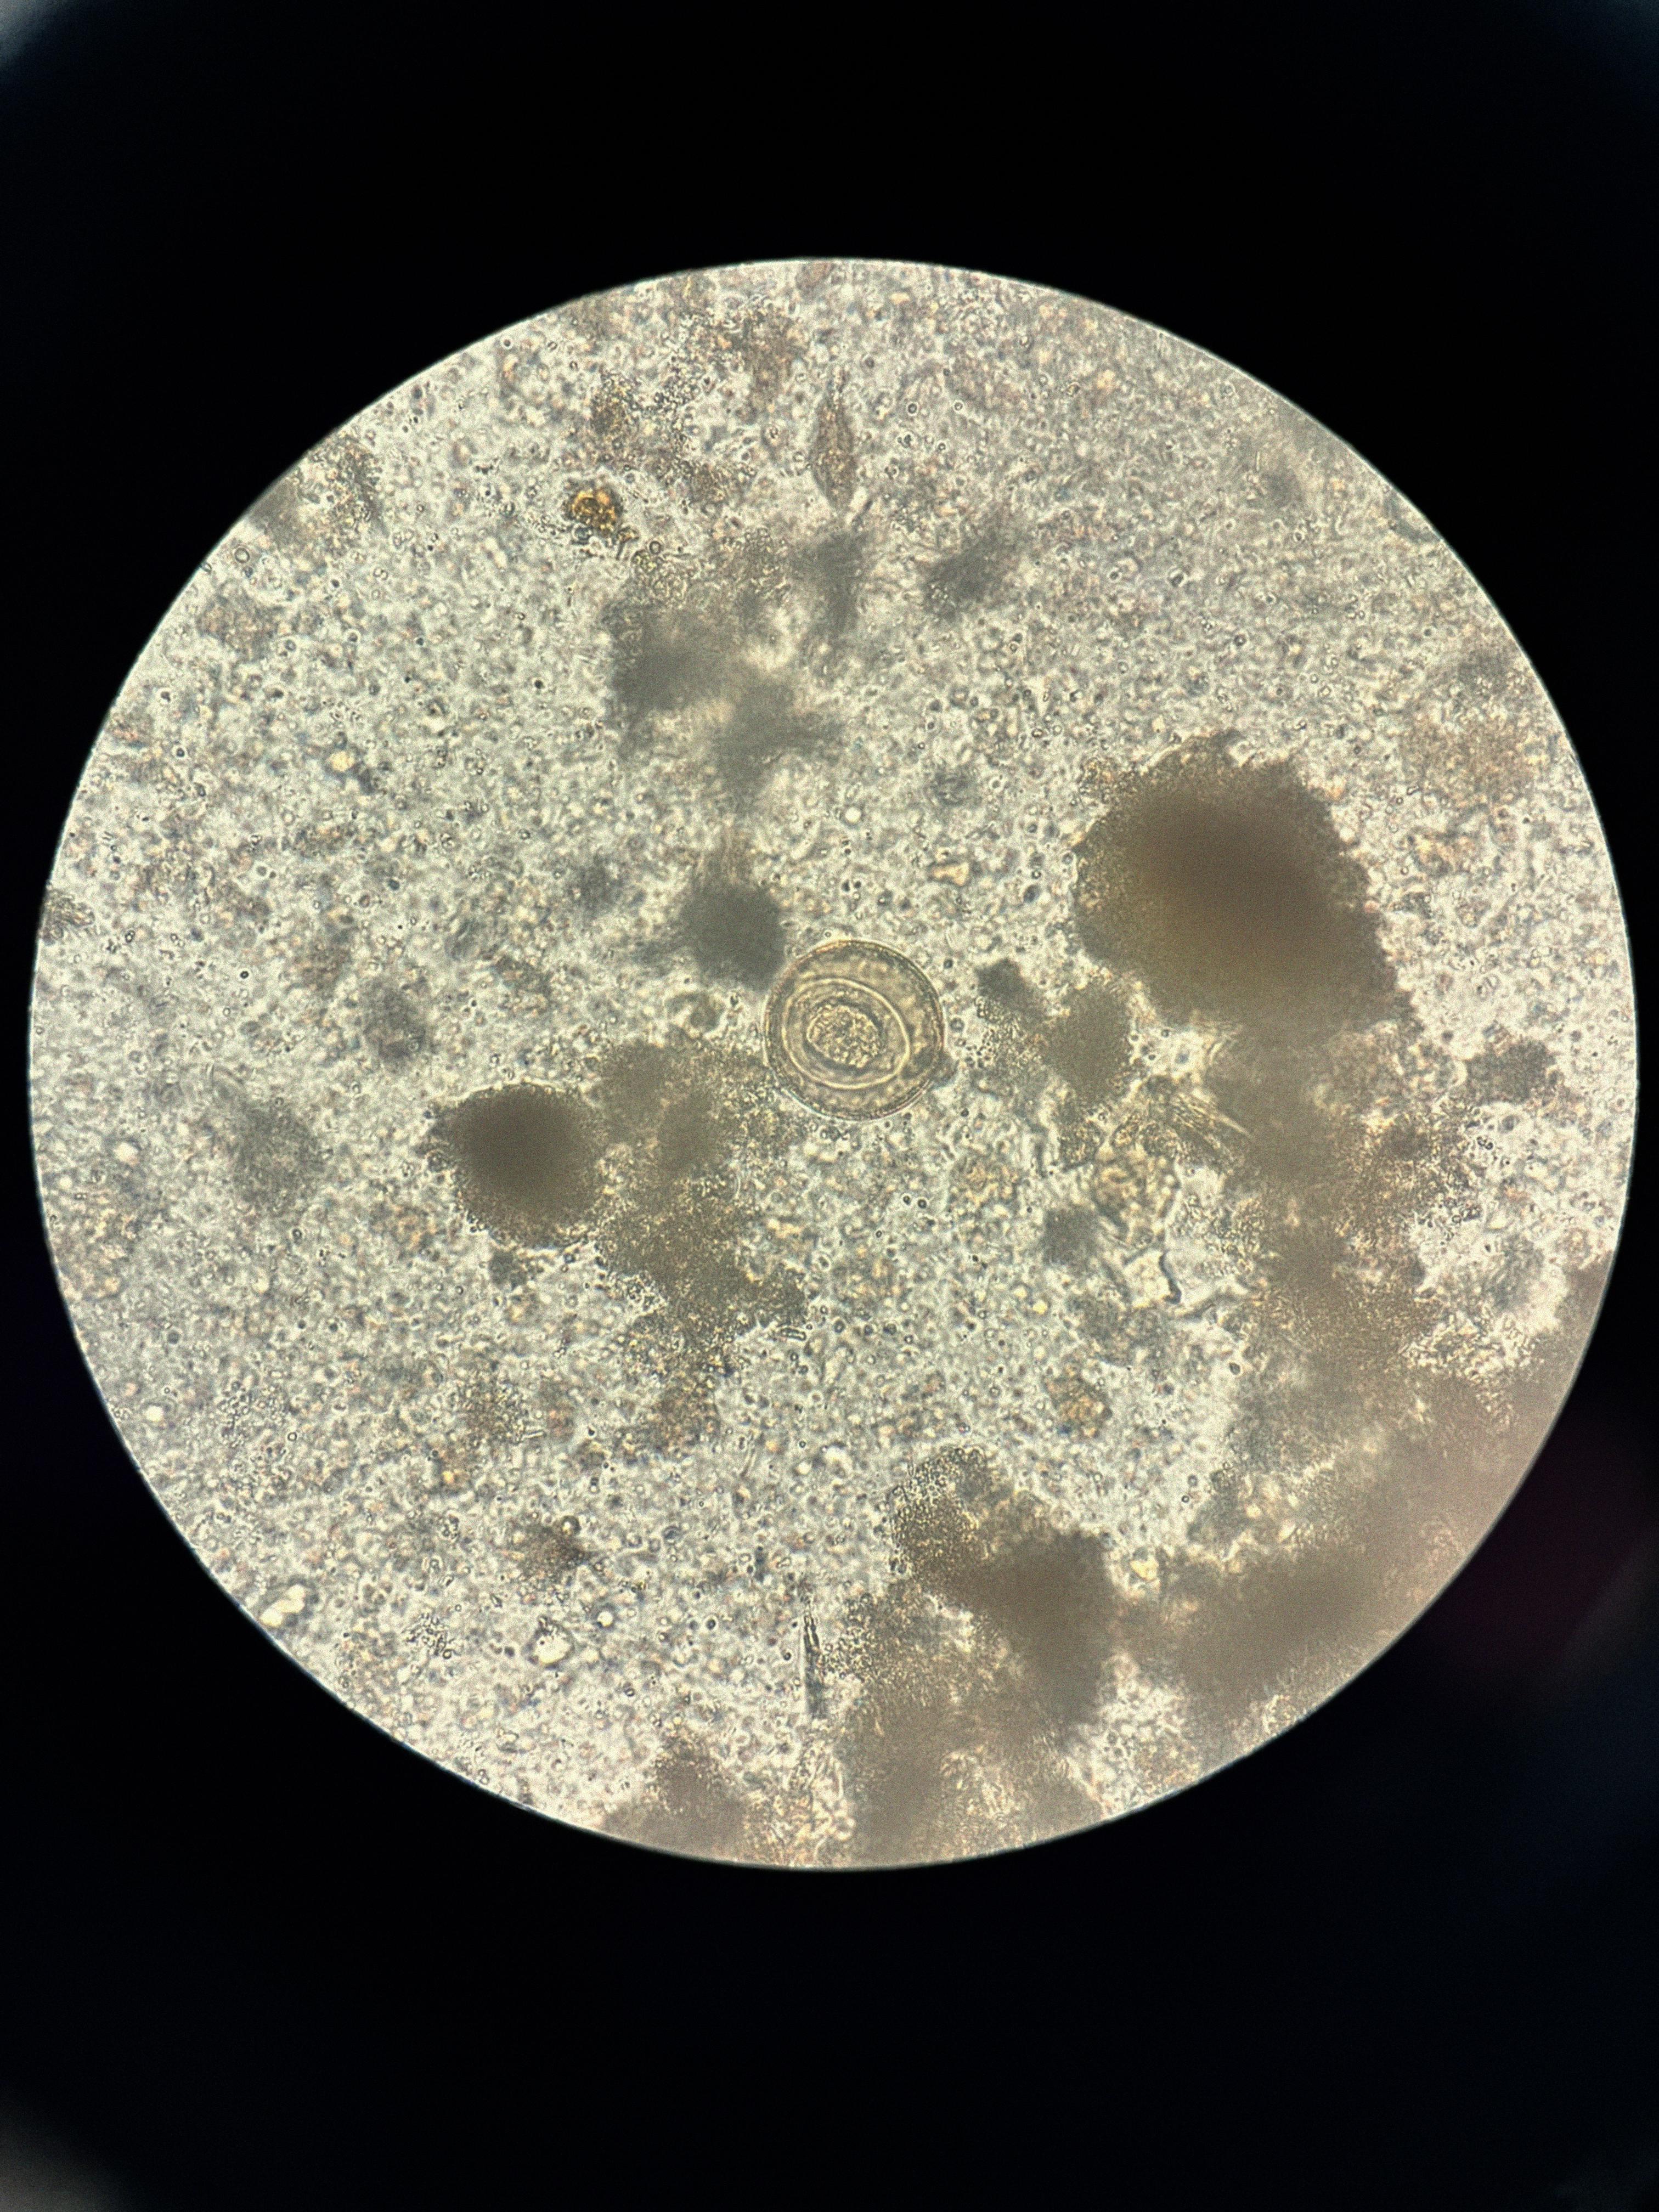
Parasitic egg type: Hymenolepis diminuta